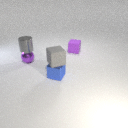
small purple metal sphere below small gray metal cylinder